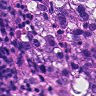
Metastatic tissue present: yes